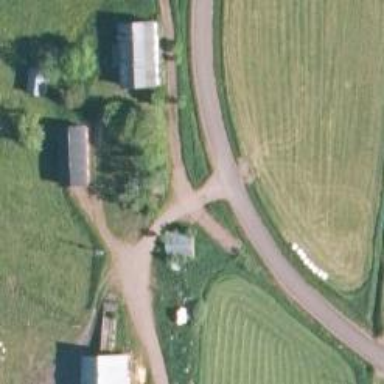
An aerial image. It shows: Simple road.